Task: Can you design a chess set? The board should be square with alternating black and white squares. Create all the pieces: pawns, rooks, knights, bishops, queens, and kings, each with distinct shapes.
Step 526:
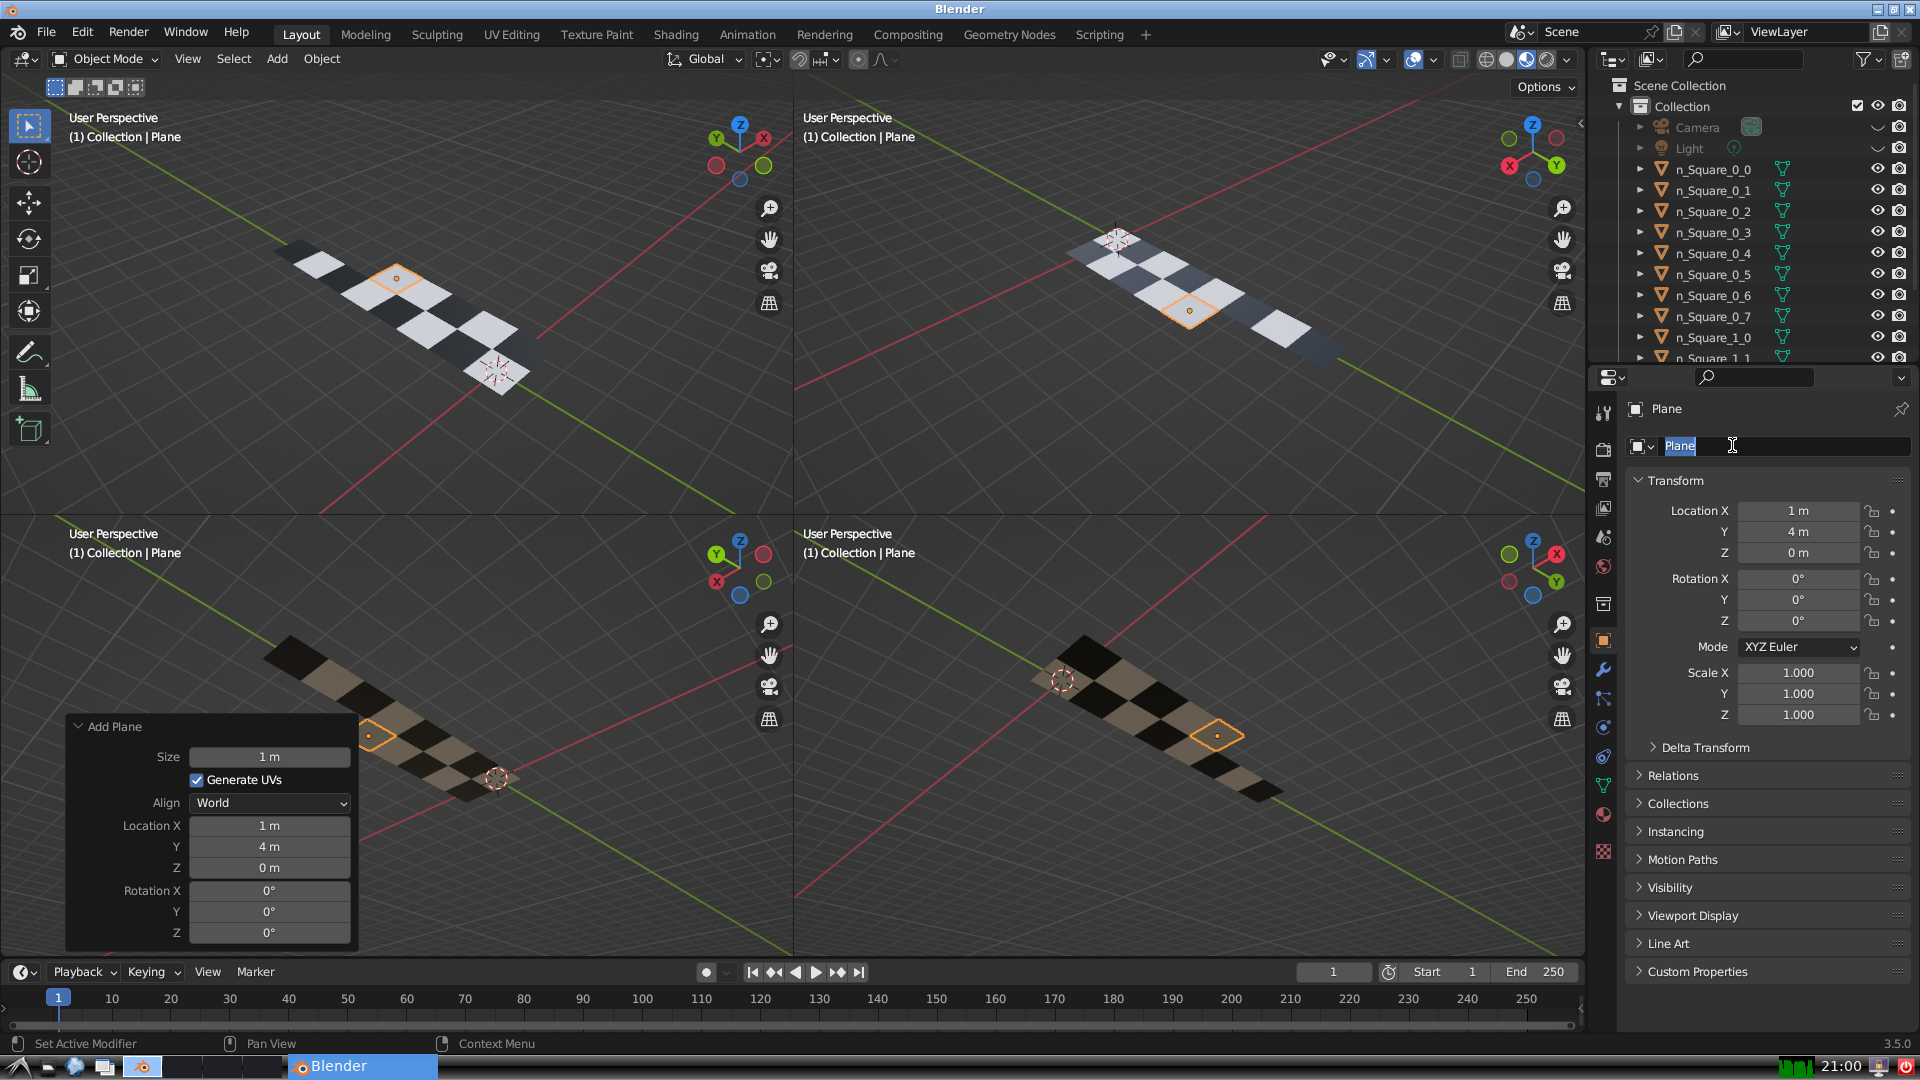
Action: input_text: n_Square_1_4